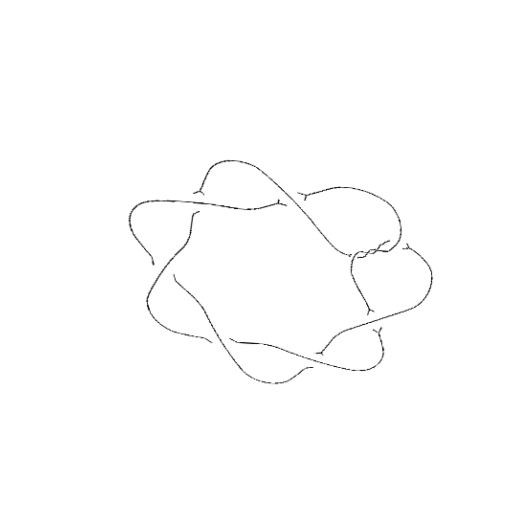
Crossing number: 10